Field crop: maize
Growth stage: 2
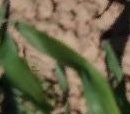
Species: maize